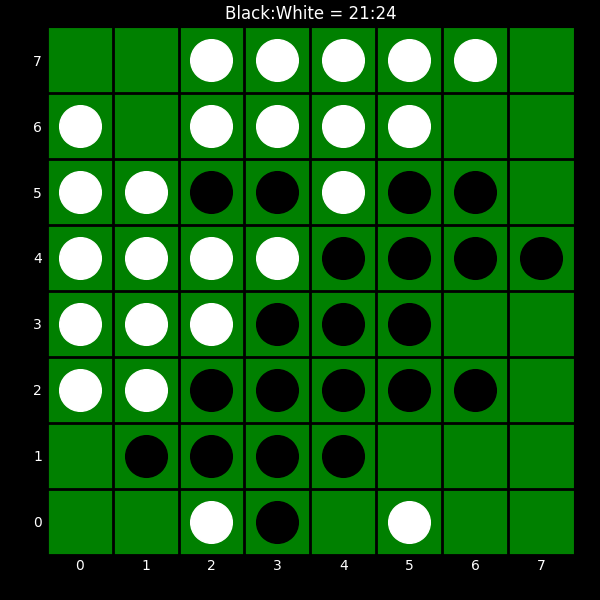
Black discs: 21
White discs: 24